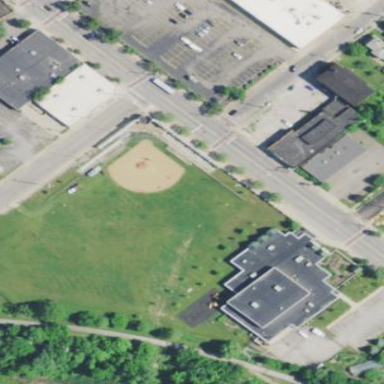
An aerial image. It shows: Baseball pitch for leisure land.